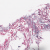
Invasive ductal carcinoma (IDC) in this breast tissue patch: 0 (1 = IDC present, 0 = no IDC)